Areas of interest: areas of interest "Traffic and Vehicle Management"
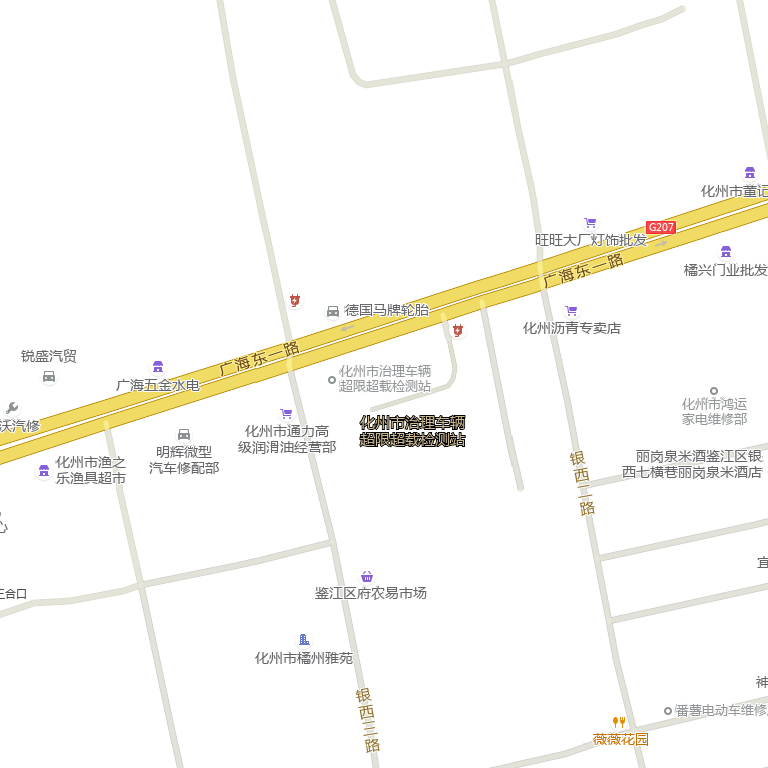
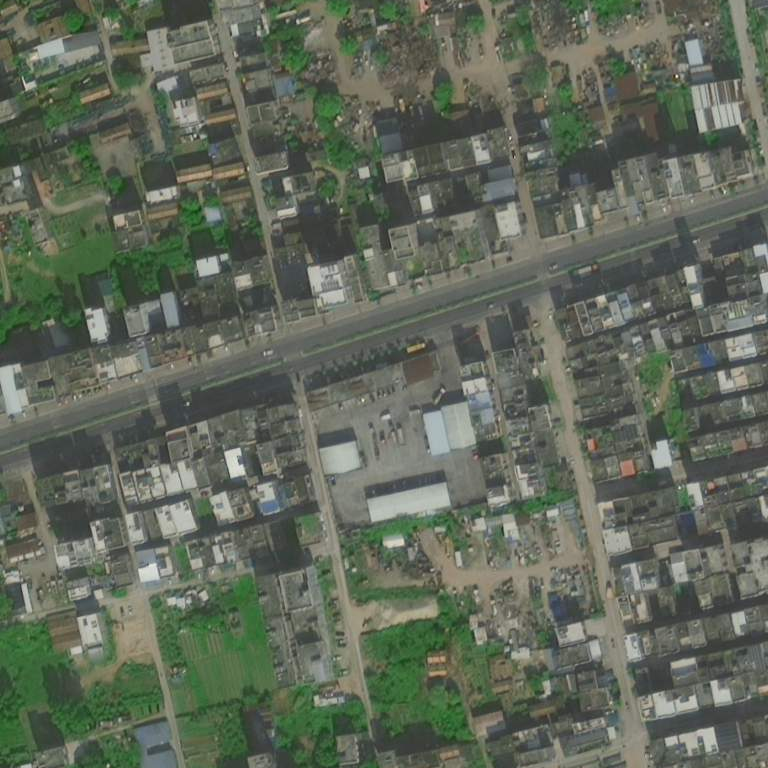